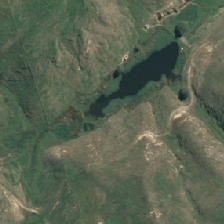
Land cover: lake_pond